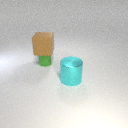
small green rubber cylinder below large brown rubber cube